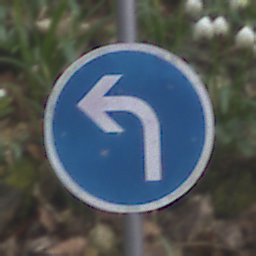
Verkehrszeichen: VorgeschriebeneFahrtrichtungLinks
Umgebung: Outdoor, Nature
Tageszeit: MorningAfternoon
Wetter: PartlyCloudy
Licht: Natural
Jahreszeit: NotSpecified
Kontrast: LowContrast